Question: I want to search for a class, but I want the result to display in the Element panel, not the Source panel, so that I can see the element is highlighted the web. However, it seems that I can only search in Source? Is there a way to do this?

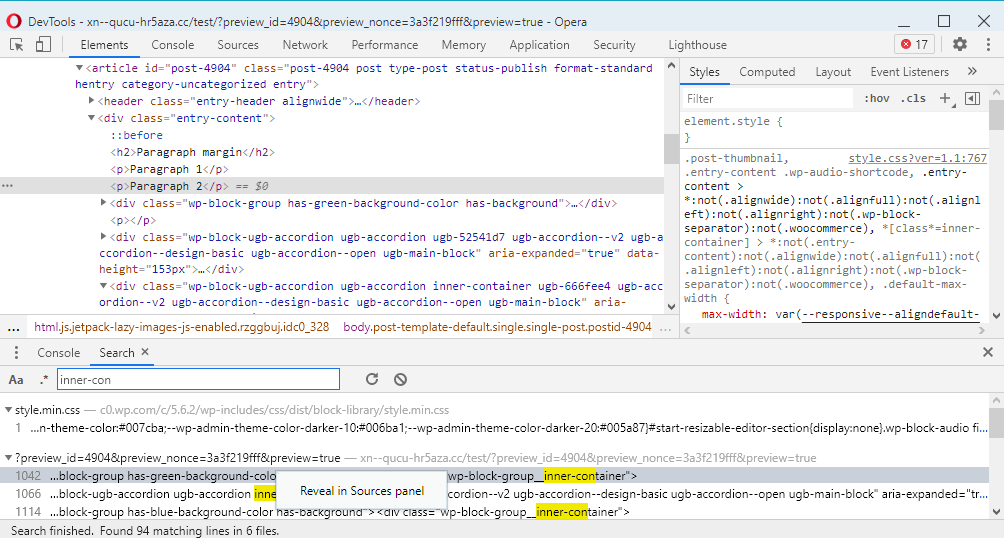
Answer: I am able to search elements by their class names by selecting an element in the element tab and then pressing Ctrl+F. In Chrome.
As far as I can tell you have to open it every time you use the devtools. I don't see an option to have it present permanently.
<URL>